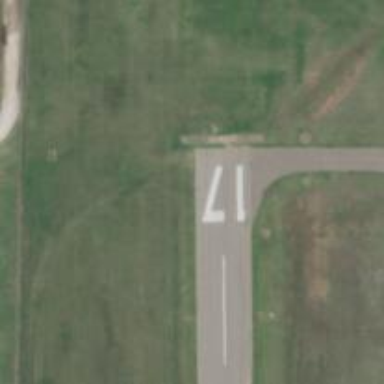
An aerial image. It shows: Runway surface made of asphalt at airport.